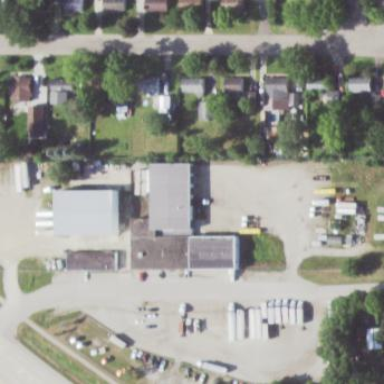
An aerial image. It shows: Building with truck shop.